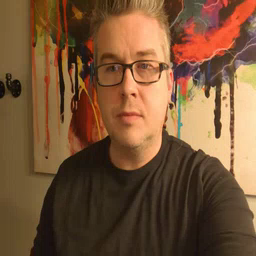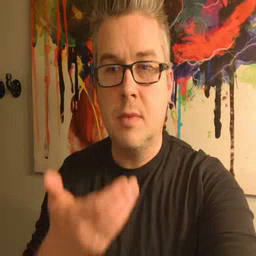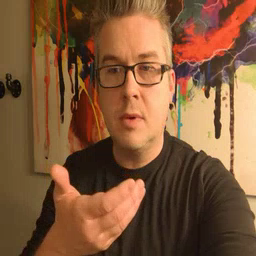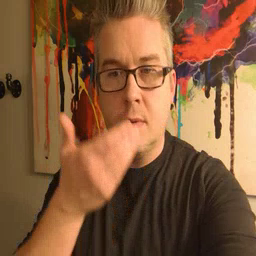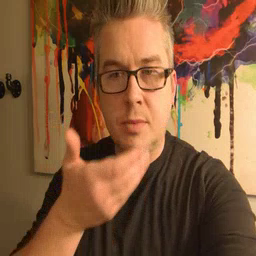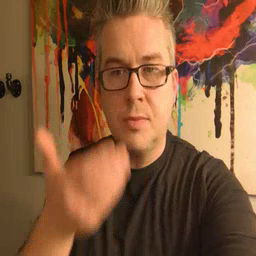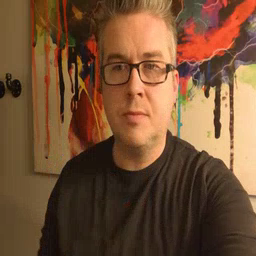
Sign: cereal